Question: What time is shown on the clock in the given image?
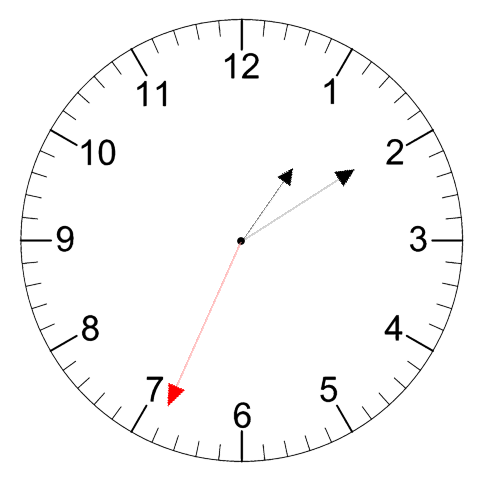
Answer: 01:09:34